Field crop: maize
Growth stage: 2
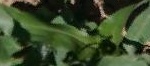
Species: maize